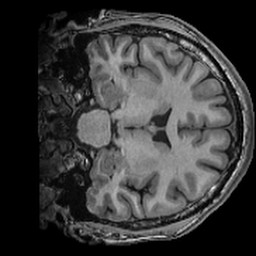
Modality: T1w
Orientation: coronal
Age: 31
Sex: female
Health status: ill
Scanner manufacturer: ge
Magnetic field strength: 3 T
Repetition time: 0.008164 s
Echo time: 0.003184 s